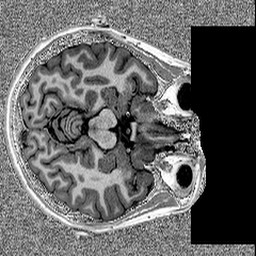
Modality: MP2RAGE
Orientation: axial
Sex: female